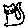
Label: cat